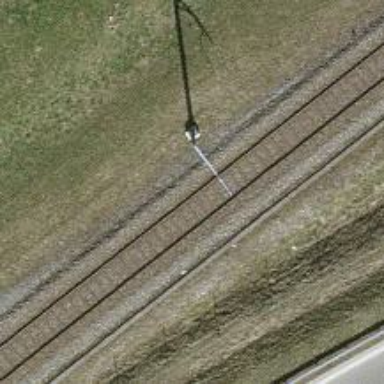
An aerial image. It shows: Catenary mast for power lines.